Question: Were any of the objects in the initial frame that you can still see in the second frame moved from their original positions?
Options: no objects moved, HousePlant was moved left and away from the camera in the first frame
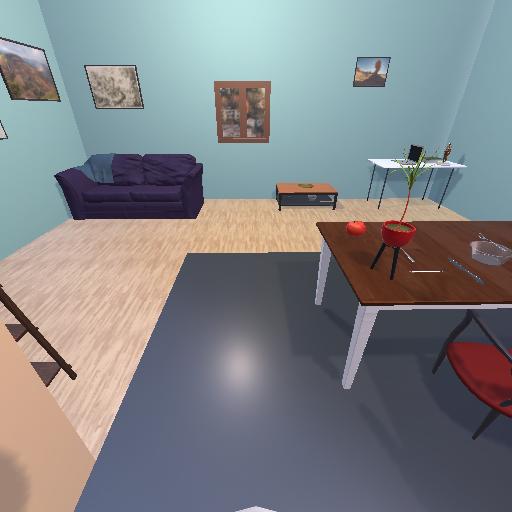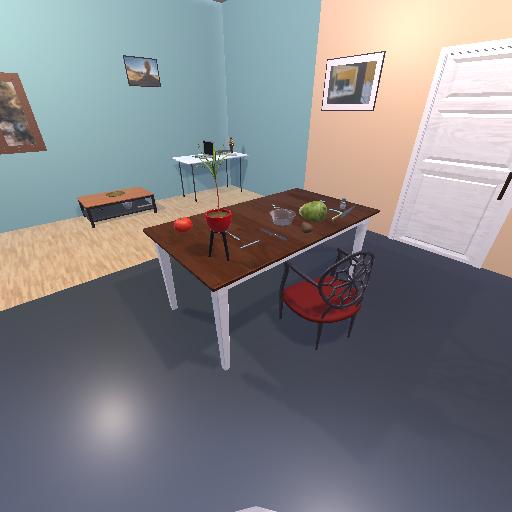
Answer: no objects moved